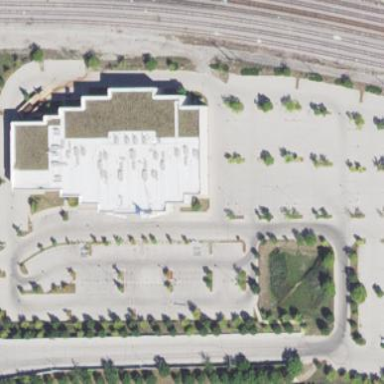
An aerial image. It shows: Commercial building hosting cinema.